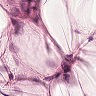
Metastatic tissue present: yes